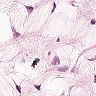
Metastatic tissue present: no